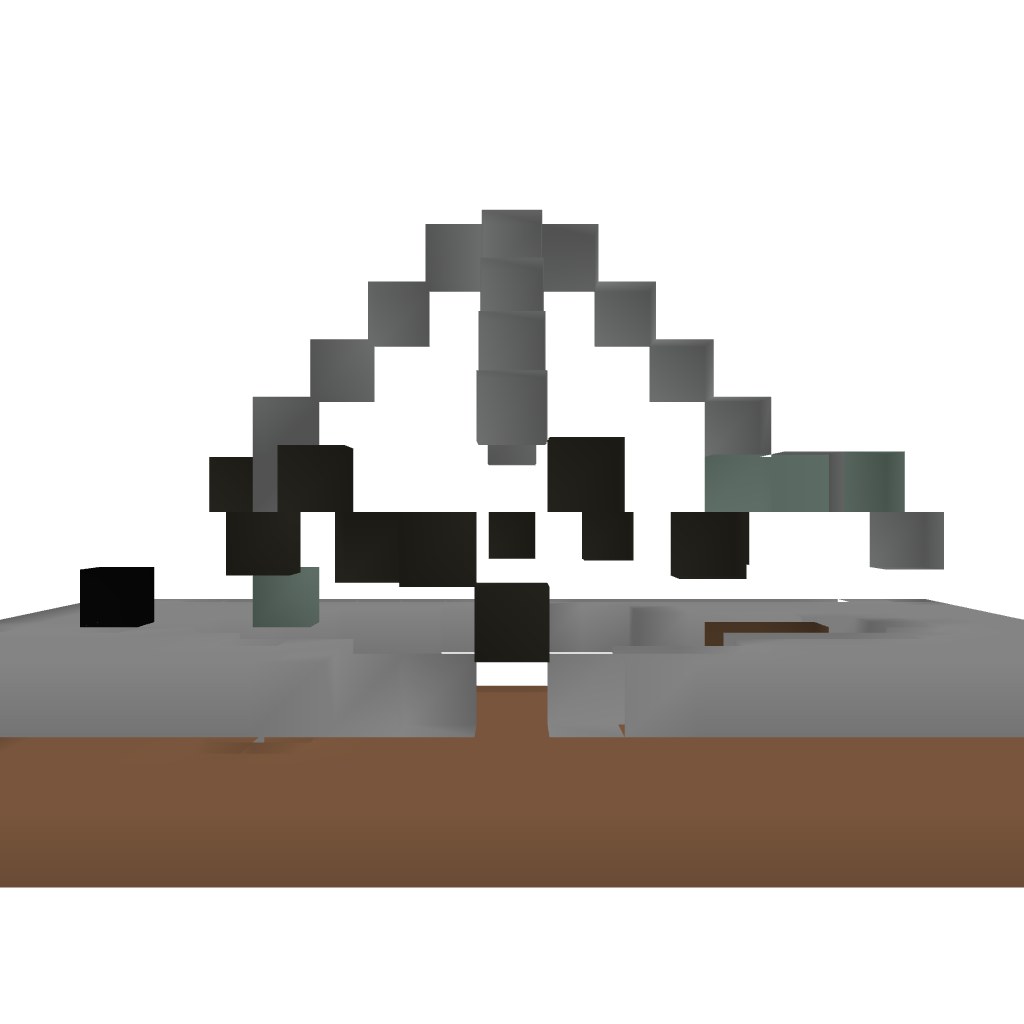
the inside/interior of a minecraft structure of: Lost Temple [Small]